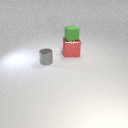
large red metal cube behind small gray metal cylinder